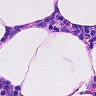
Metastatic tissue present: no